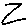
Label: zigzag